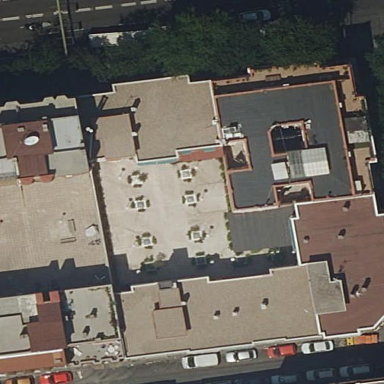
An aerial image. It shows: Image showing building with apartments.